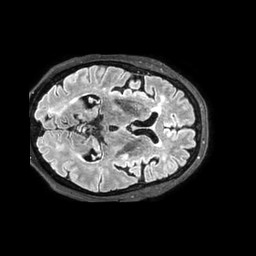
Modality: FLAIR
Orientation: axial
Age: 58
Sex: female
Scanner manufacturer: philips
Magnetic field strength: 3 T
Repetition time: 4.8 s
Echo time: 0.34 s